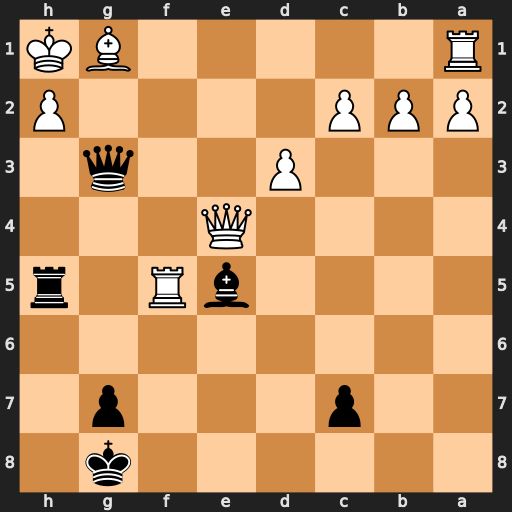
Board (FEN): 6k1/2p3p1/8/4bR1r/4Q3/3P2q1/PPP4P/R5BK
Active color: b
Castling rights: -
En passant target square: -
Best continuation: Rxh2+ Bxh2 Qxh2#